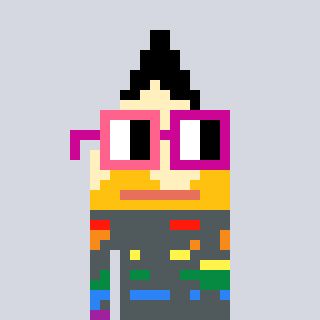
a pixel art character with square pink and red glasses, a pencil-shaped head and a redpinkish-colored body on a cool background